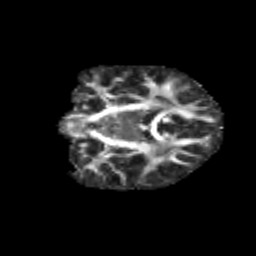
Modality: FA
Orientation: coronal
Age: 12
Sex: male
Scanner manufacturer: siemens
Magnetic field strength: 3 T
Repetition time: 3.8 s
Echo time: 0.07 s